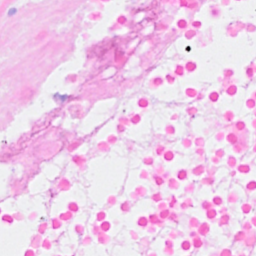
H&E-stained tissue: Breast